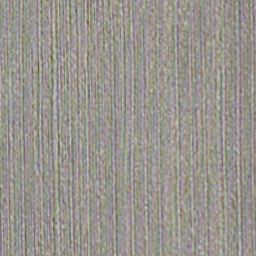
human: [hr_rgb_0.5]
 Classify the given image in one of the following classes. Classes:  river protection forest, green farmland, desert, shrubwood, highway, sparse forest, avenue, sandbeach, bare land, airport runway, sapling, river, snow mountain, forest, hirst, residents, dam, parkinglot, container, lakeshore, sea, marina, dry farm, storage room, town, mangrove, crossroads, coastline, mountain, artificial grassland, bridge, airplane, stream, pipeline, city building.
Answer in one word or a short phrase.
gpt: dry farm